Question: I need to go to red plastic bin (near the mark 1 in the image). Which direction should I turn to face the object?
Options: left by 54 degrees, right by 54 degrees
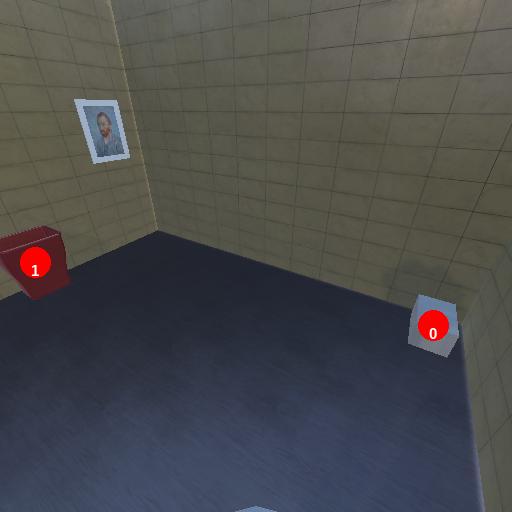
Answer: left by 54 degrees